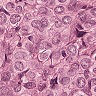
Metastatic tissue present: yes